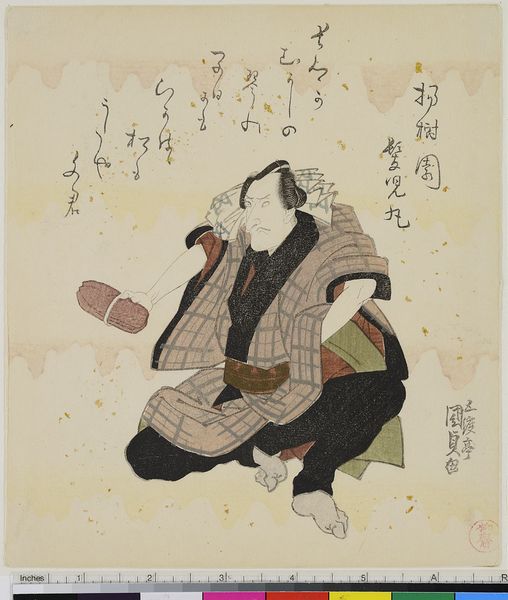
Künstler: Utagawa Kunisada
Standort: Hamburg
Institution: Museum für Kunst und Gewerbe Hamburg
Schlagwörter: figur, holzschnitt, druckgraphik, druckgrafik, zeit, schauspieler, farbholzschnitt, schauspielerin, kabuki, edo, reproduktionen, druckerzeugnisse, blindprägedruck, blinddruck